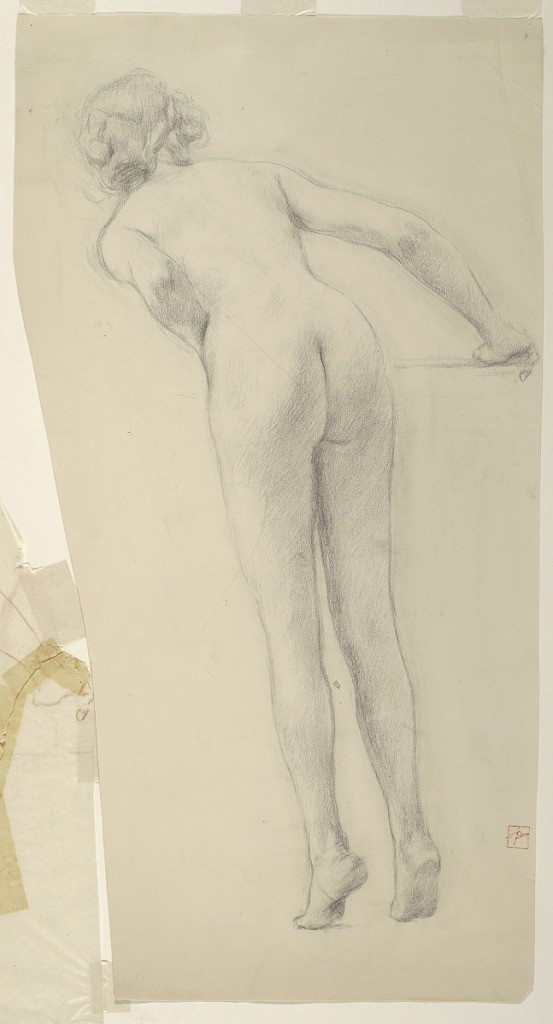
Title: Study for a woman, “Vintage Festival,” Mendelssohn Glee Club, New York, NY
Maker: Robert Frederick Blum, American, 1857–1903
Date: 1895–1898
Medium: Black pastel crayon on paper
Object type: Drawing
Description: A female figure leaning over a pedestal. After a slim model.